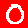
Digit: 0